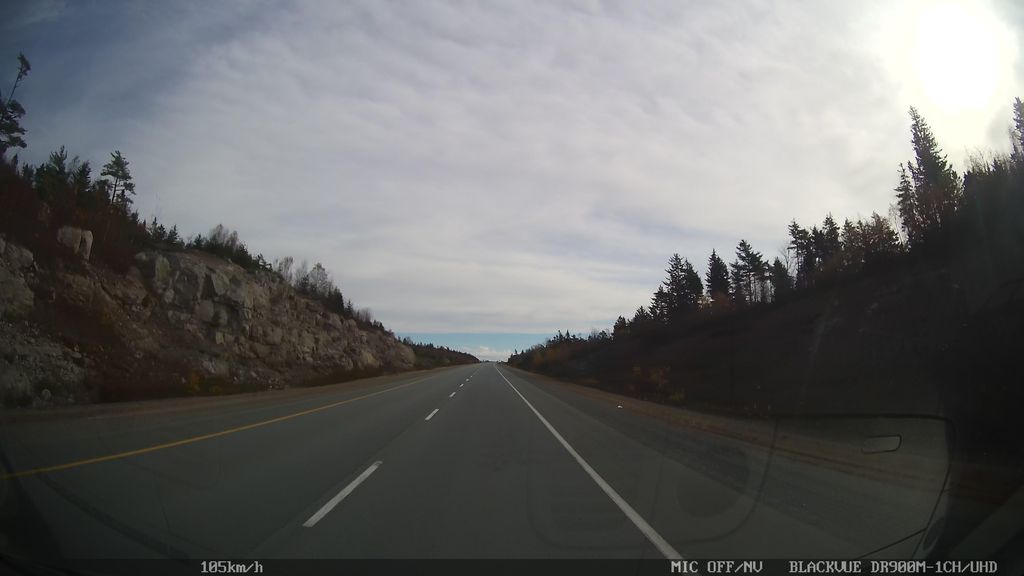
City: halifax